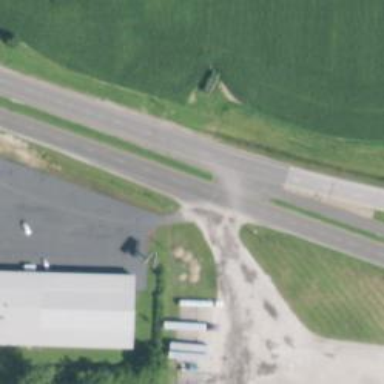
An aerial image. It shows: Service road.